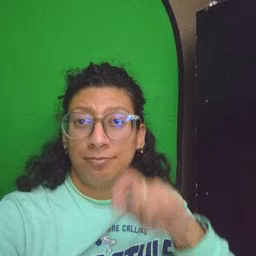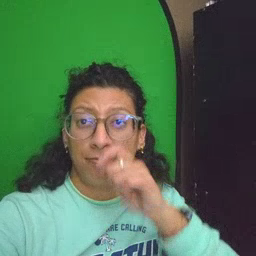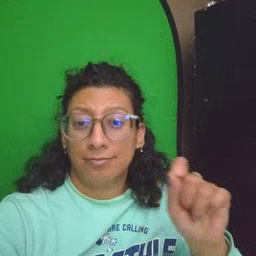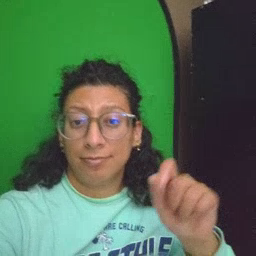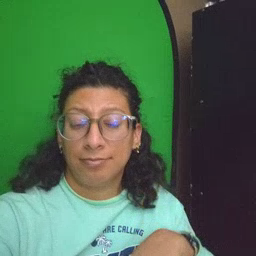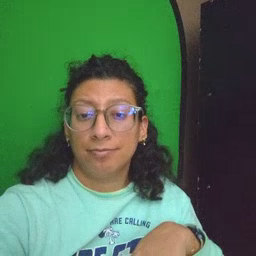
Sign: pencil